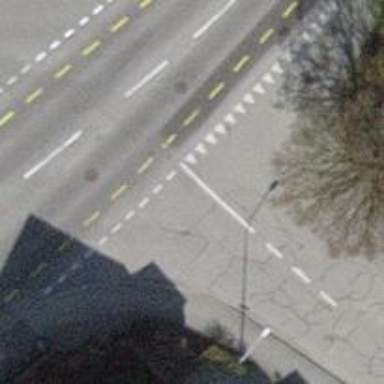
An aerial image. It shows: Road with "give way" sign.